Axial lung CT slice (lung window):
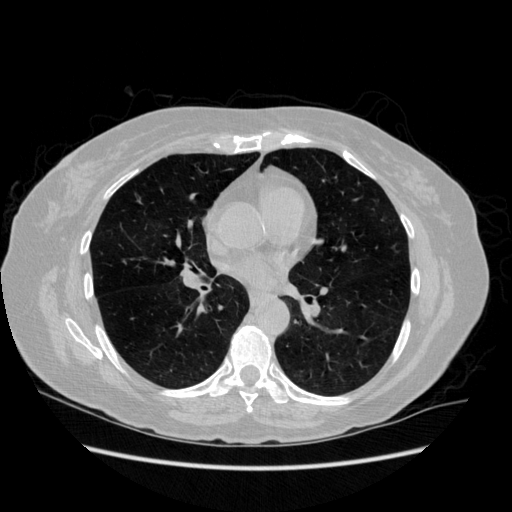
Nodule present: no